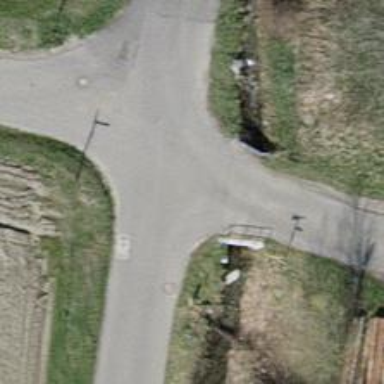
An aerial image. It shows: Unclassified road with asphalt surface and grade1 tracktype.